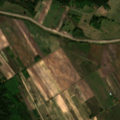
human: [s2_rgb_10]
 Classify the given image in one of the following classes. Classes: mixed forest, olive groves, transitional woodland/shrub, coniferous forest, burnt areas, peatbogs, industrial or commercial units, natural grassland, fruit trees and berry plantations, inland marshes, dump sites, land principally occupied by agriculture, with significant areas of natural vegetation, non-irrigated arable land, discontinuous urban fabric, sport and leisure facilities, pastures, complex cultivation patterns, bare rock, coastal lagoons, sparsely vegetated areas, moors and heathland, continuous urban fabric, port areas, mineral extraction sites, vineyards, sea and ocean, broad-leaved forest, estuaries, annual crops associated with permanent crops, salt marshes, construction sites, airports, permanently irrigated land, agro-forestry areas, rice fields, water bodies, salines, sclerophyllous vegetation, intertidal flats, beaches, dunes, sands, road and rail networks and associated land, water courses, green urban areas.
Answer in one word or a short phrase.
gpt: non-irrigated arable land, vineyards, fruit trees and berry plantations, pastures, broad-leaved forest, mixed forest